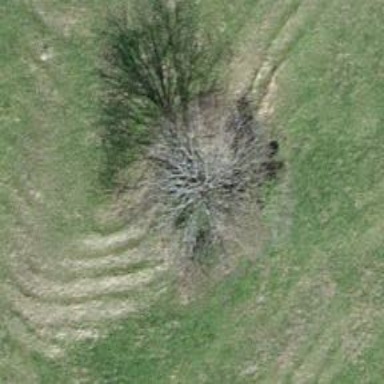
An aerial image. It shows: Urban tree adds touch of nature to the surroundings.